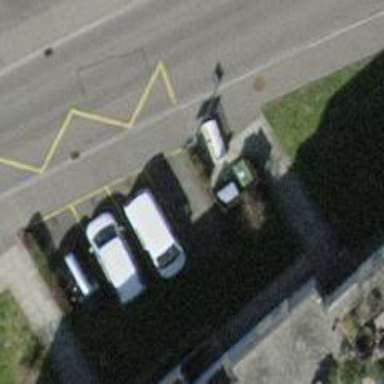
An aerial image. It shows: Bus stop with platform for public transport.